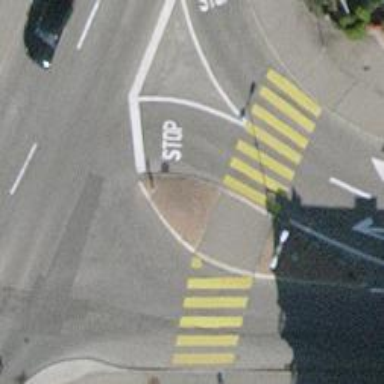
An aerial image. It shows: Uncontrolled zebra crossing with pedestrian island.